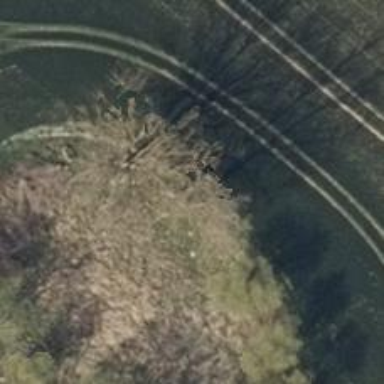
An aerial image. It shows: Deciduous tree with broadleaved leaves.